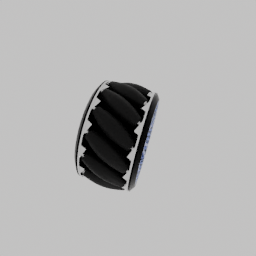
Label: mechanical